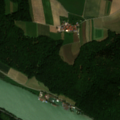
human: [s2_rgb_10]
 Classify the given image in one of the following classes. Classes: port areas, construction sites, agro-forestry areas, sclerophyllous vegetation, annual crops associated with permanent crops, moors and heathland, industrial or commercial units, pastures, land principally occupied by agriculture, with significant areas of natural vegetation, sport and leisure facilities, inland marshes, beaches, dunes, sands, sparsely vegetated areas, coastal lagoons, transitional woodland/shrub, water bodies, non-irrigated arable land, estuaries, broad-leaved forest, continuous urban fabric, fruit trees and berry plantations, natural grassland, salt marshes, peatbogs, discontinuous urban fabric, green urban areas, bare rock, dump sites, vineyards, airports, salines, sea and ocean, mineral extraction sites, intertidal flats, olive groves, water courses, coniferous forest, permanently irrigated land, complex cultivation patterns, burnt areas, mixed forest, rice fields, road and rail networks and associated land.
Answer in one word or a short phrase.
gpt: non-irrigated arable land, pastures, broad-leaved forest, coniferous forest, mixed forest, water courses